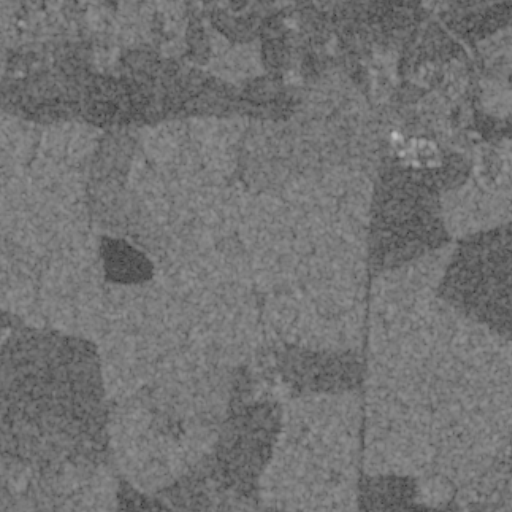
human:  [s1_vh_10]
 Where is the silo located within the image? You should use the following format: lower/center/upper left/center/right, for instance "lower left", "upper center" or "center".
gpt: The silo is located in the upper right of the image.
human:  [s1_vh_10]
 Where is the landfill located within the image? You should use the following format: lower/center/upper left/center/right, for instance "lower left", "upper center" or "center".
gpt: There is no landfill in the image.

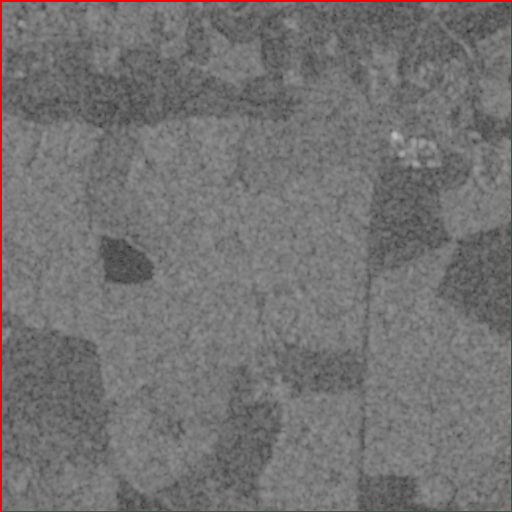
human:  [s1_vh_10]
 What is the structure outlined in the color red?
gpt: The structure outlined in red is a crop field.
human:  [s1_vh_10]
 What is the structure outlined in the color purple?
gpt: There is no purple outline.